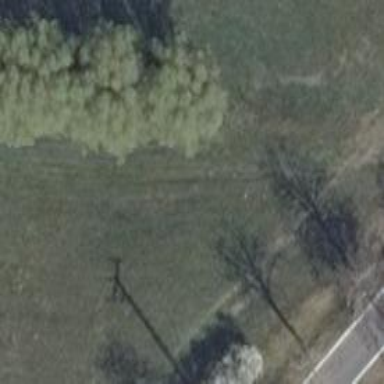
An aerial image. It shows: Track with grade 4 tracktype.